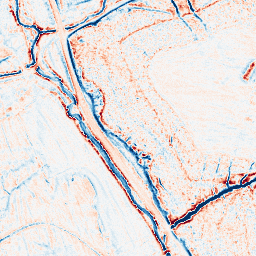
Category: edge_preserving
Decomposition family: anisotropic_diffusion
Decomposition parameters: iterations: 10
kappa: 10
gamma: 0.2
Upsampling method: quartic
Upsampling parameters: scale: 4
Upsampling scale: 4